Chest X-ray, PA view. Patient: 55 years old, sex M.
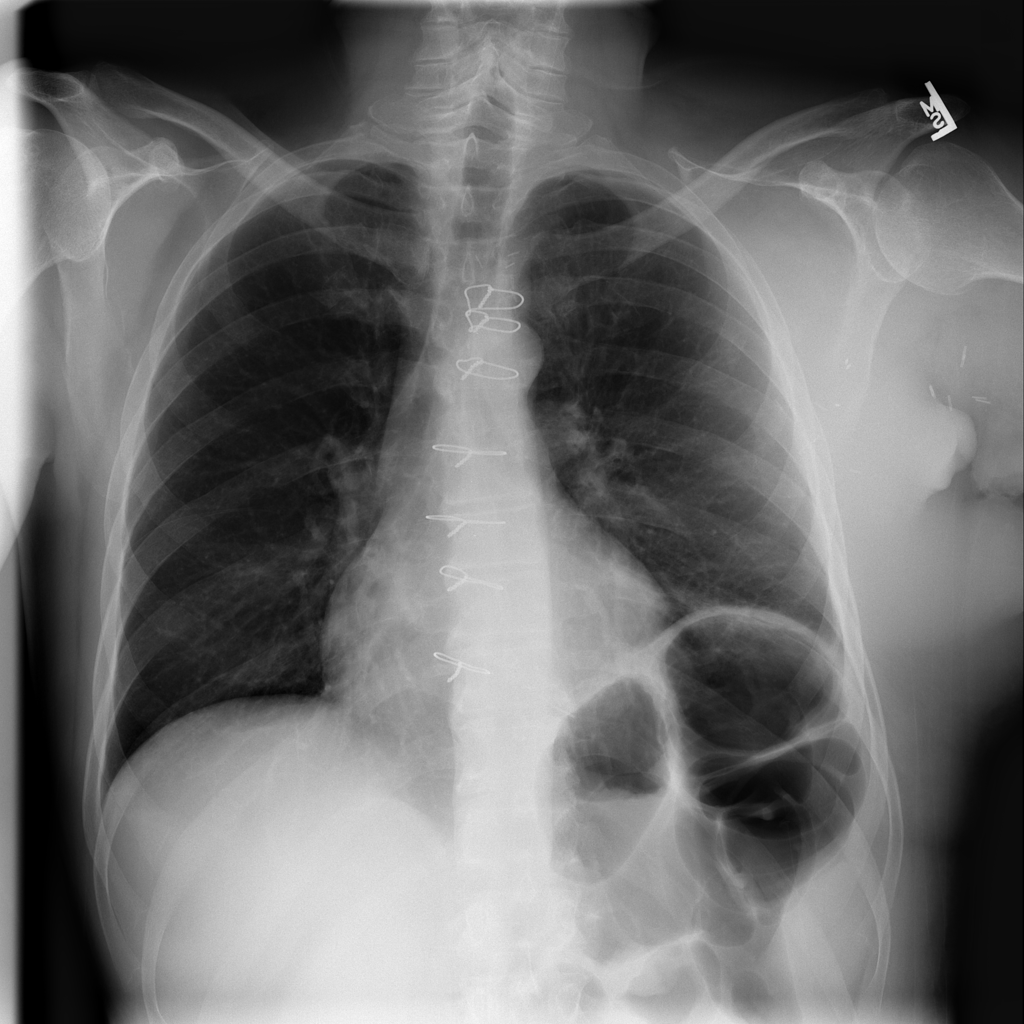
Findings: No Finding